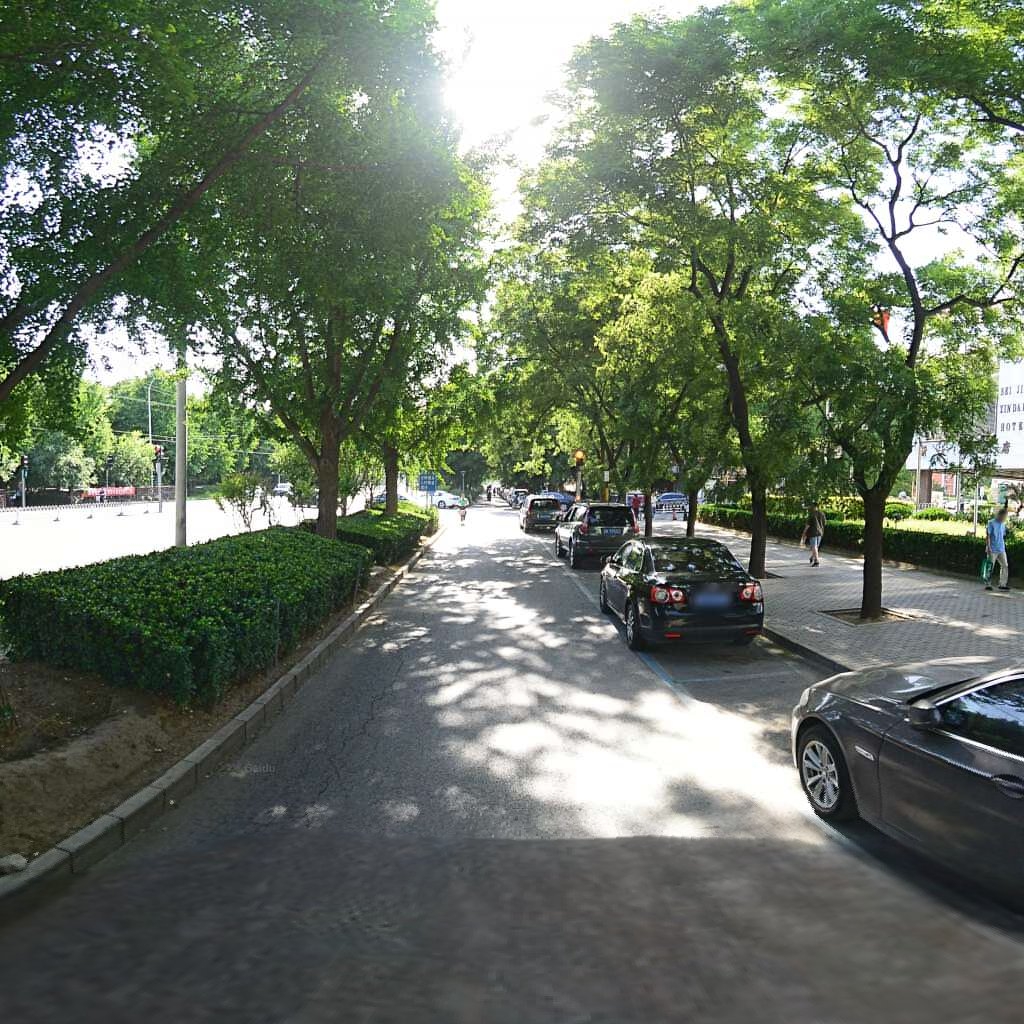
Region: Xicheng
Road damage annotations: alligator crack